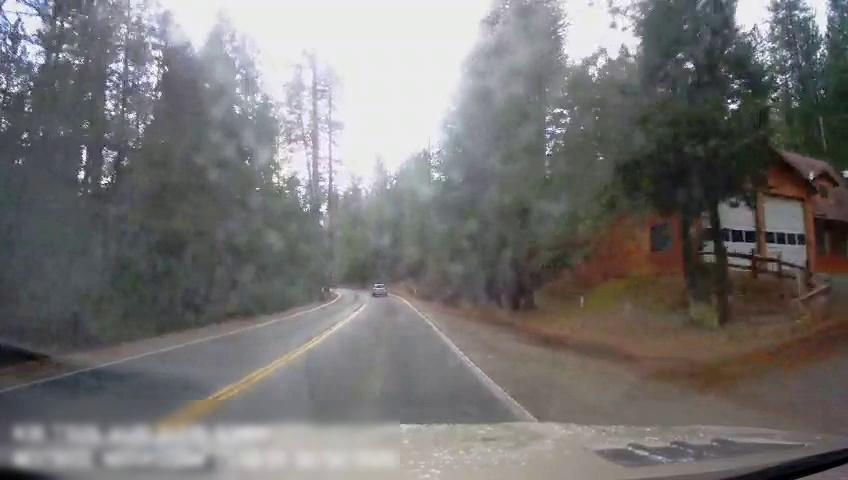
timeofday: Day
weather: Sunny
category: Drivable Space
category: Vehicles | SUV
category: Lanes | Current Lane
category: Lanes | Current Lane
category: Lanes | Opposite Lane
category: Lanes | Opposite Lane